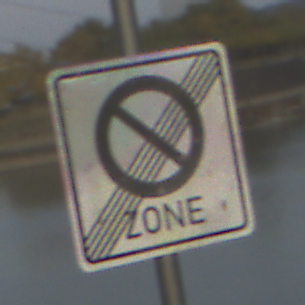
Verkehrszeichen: EndeEingeschraenktesHalteverbotZone
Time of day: SunriseSunset
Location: Outdoor (Urban)
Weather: PartlyCloudy
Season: NotSpecified
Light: Natural